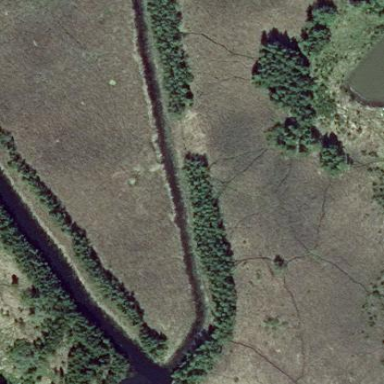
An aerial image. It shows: Reedbed wetland area.